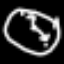
Label: clock